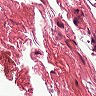
Metastatic tissue present: no